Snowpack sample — Loveland Pass, Silver Plume, Colorado, USA (12/14/25, 10:50 AM MST)
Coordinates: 39.664, -105.882
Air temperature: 36 °F
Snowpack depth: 67 cm
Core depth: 30 cm
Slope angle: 6°, slope face: 326°
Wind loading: low
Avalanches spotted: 0
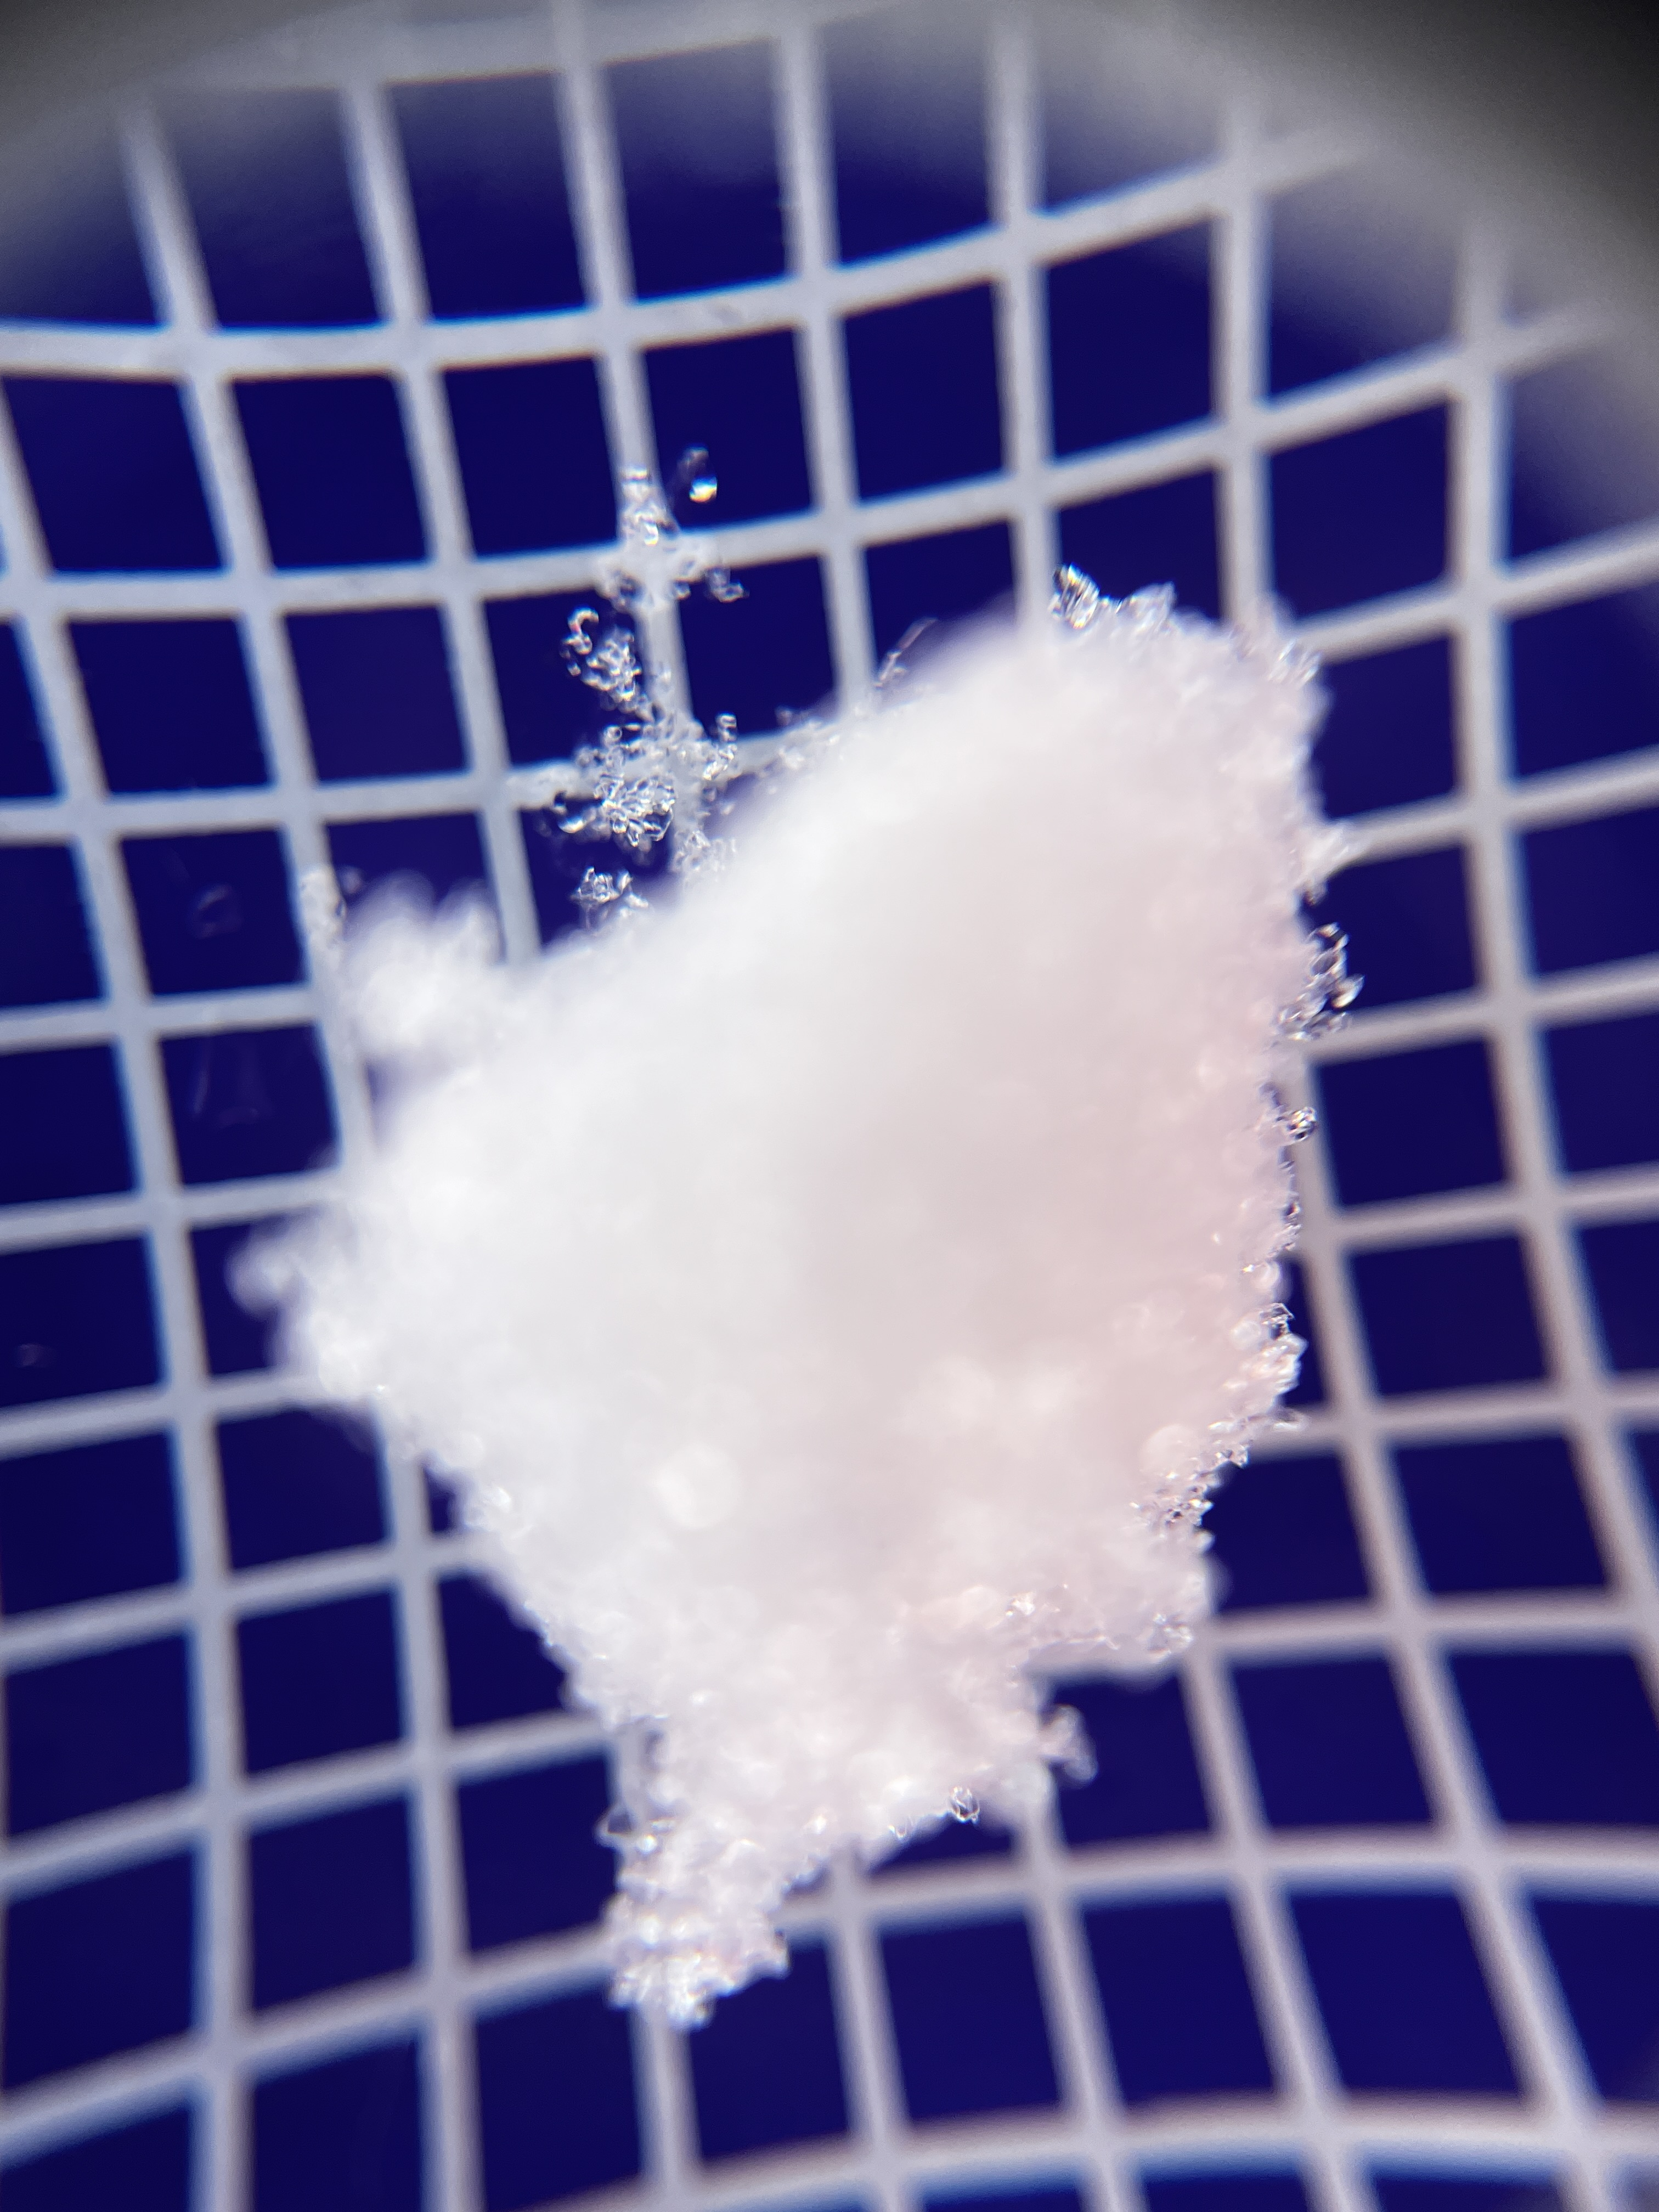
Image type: magnified_profile
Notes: No avalanches spotted, very late start to the season with minimal snowpack